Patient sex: M
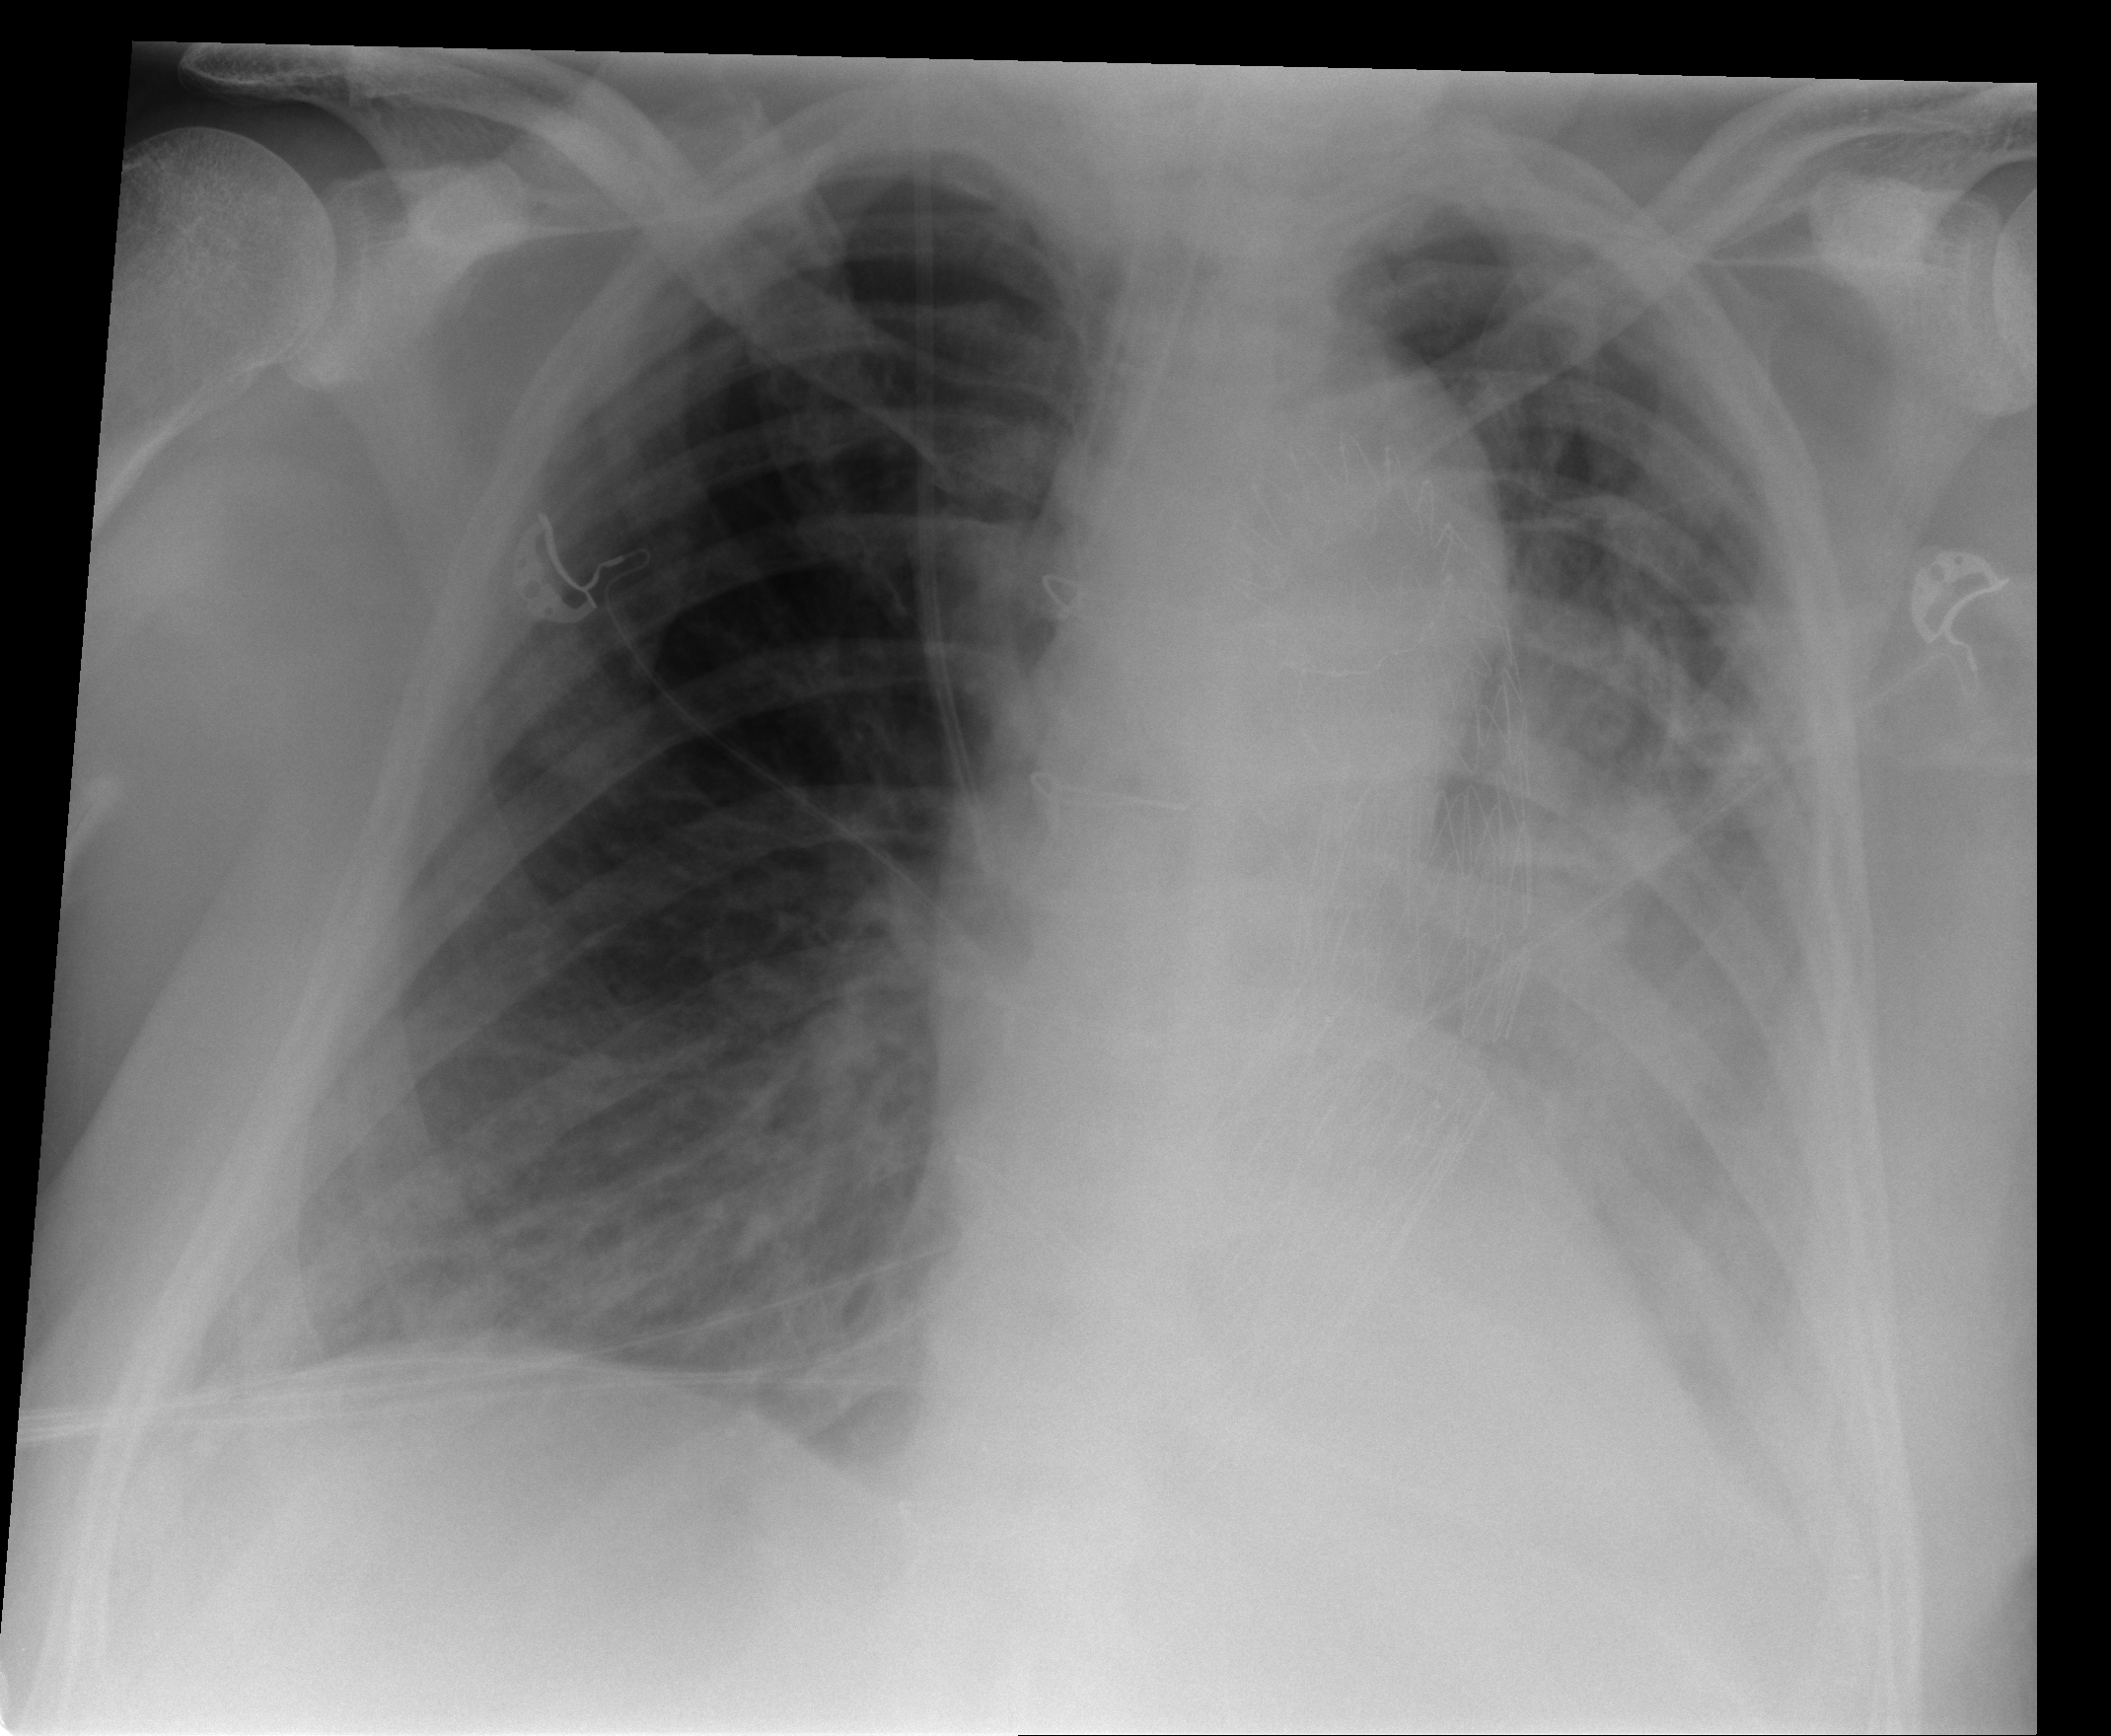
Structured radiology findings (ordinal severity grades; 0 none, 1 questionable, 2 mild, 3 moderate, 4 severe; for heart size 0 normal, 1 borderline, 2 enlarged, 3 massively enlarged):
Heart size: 1
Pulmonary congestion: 2
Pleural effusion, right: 1
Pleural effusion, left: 3
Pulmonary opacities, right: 0
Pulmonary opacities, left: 2
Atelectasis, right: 2
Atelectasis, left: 3